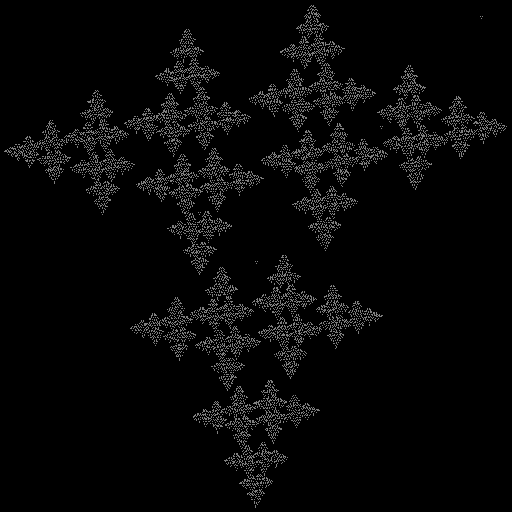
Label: crystal